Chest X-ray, PA view. Patient: 32 years old, sex F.
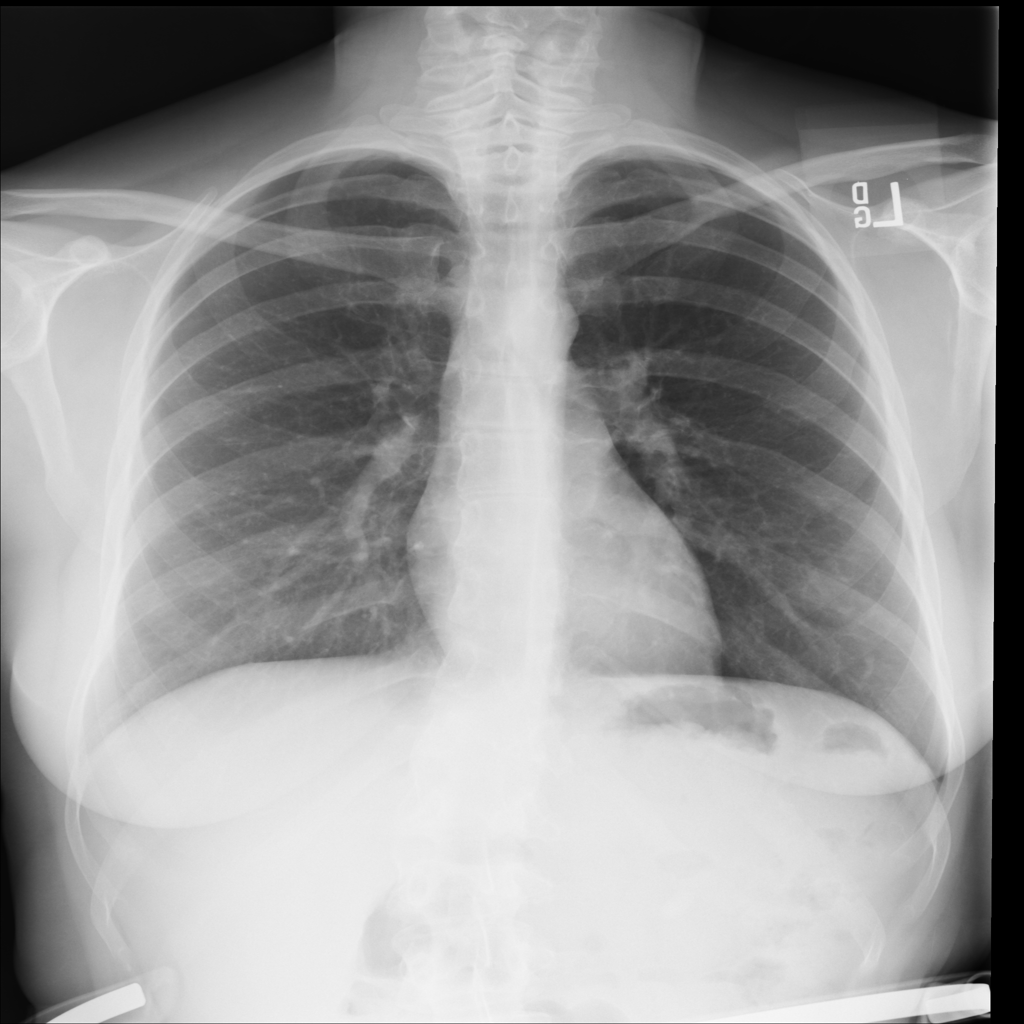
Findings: No Finding